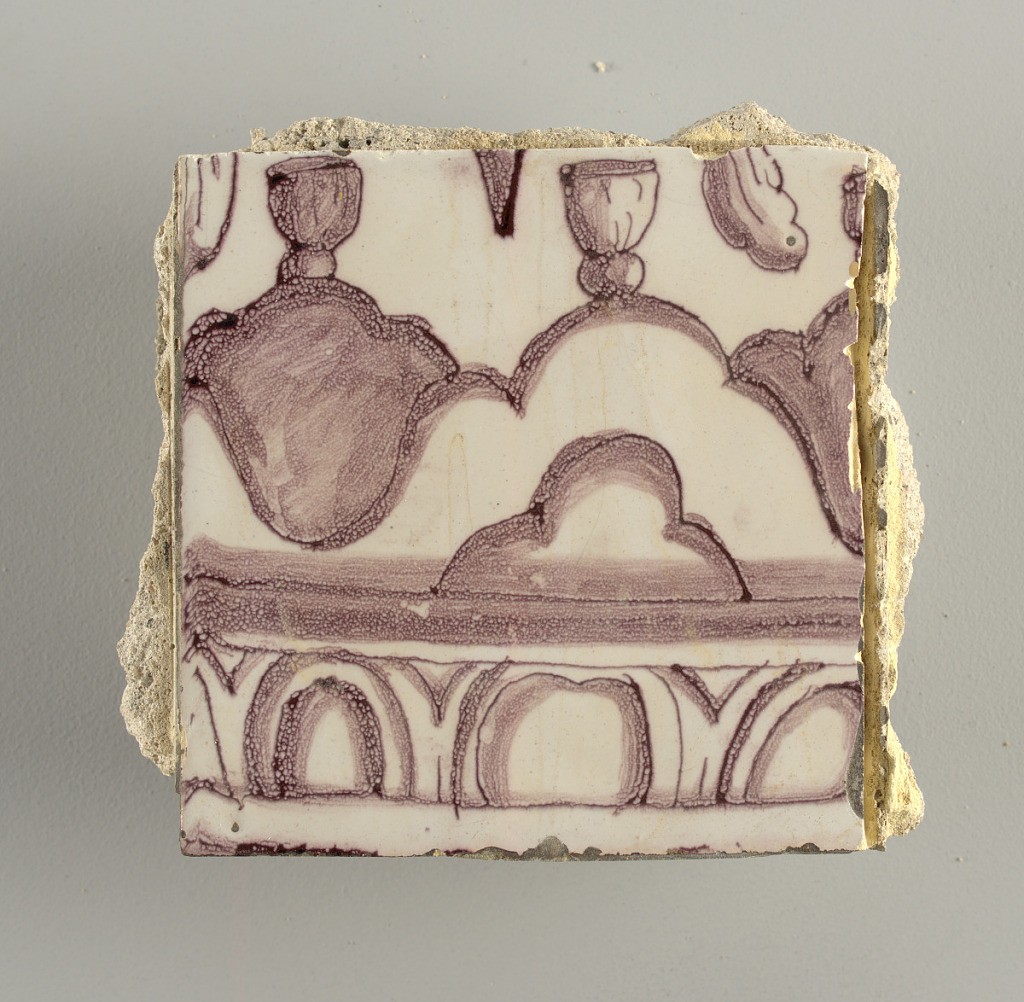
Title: Tile wall facing
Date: ca. 1725
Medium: Tin-glazed earthenware, underglaze
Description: Horizontal rectangle.  Thirty tiles wide and twenty-three tiles high with opening for fireplace eleven tiles wide and ten high.  Foliage arabesques disposed about three vertical axes from which are emphazised by urns at center and right, and at left by the figure of a standing woman carrying an infant on her arm and accompanied by two children.